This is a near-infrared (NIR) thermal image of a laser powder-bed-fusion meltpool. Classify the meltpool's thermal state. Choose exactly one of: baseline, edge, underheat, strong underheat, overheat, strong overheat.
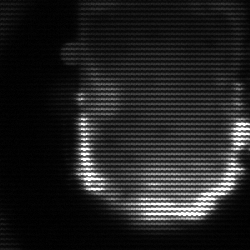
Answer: baseline